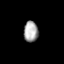
Tissue: prostate
Cell type: Myeloid cells
Senescence score: 0.8161
Nuclear area (px): 296
Mean DAPI intensity: 165.206